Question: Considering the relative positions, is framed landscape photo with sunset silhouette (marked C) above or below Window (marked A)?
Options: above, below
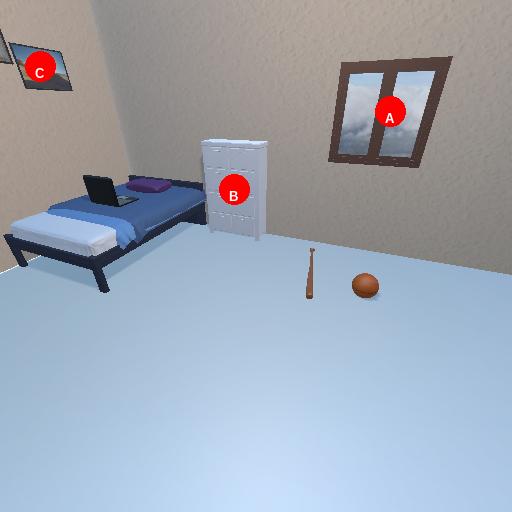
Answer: above